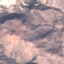
Land use / land cover: HerbaceousVegetation